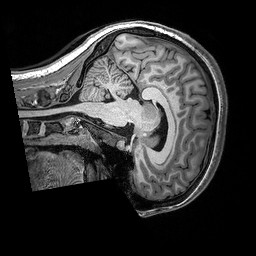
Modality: T1w
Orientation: sagittal
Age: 23
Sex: female